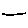
Label: line